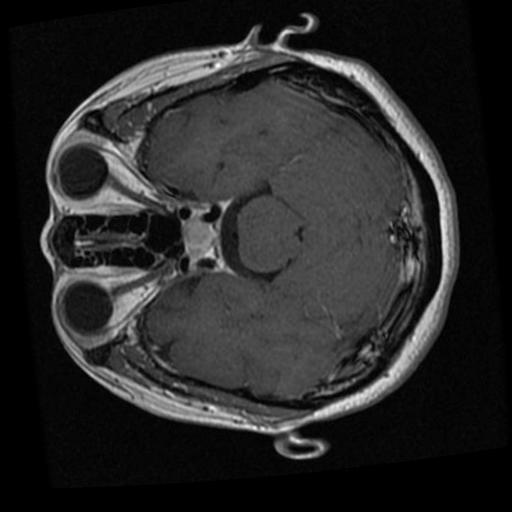
Label: brain_tumor